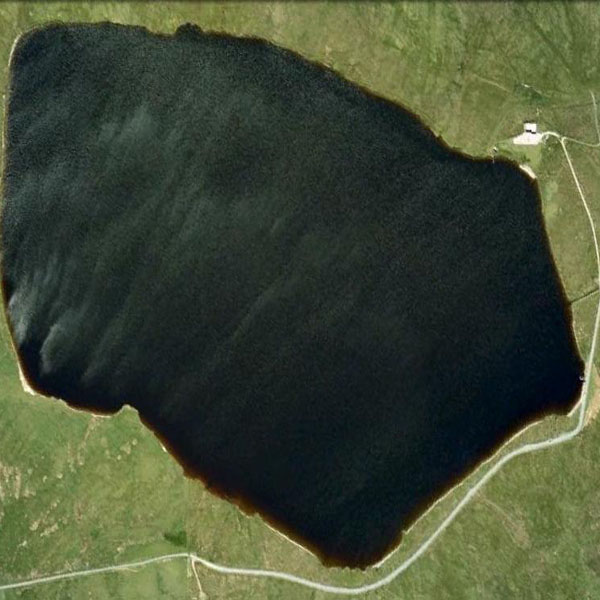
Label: Pond